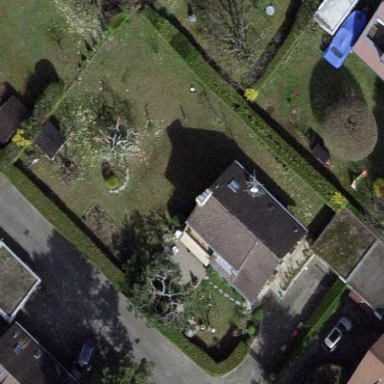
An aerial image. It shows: Garden surrounded by fence.